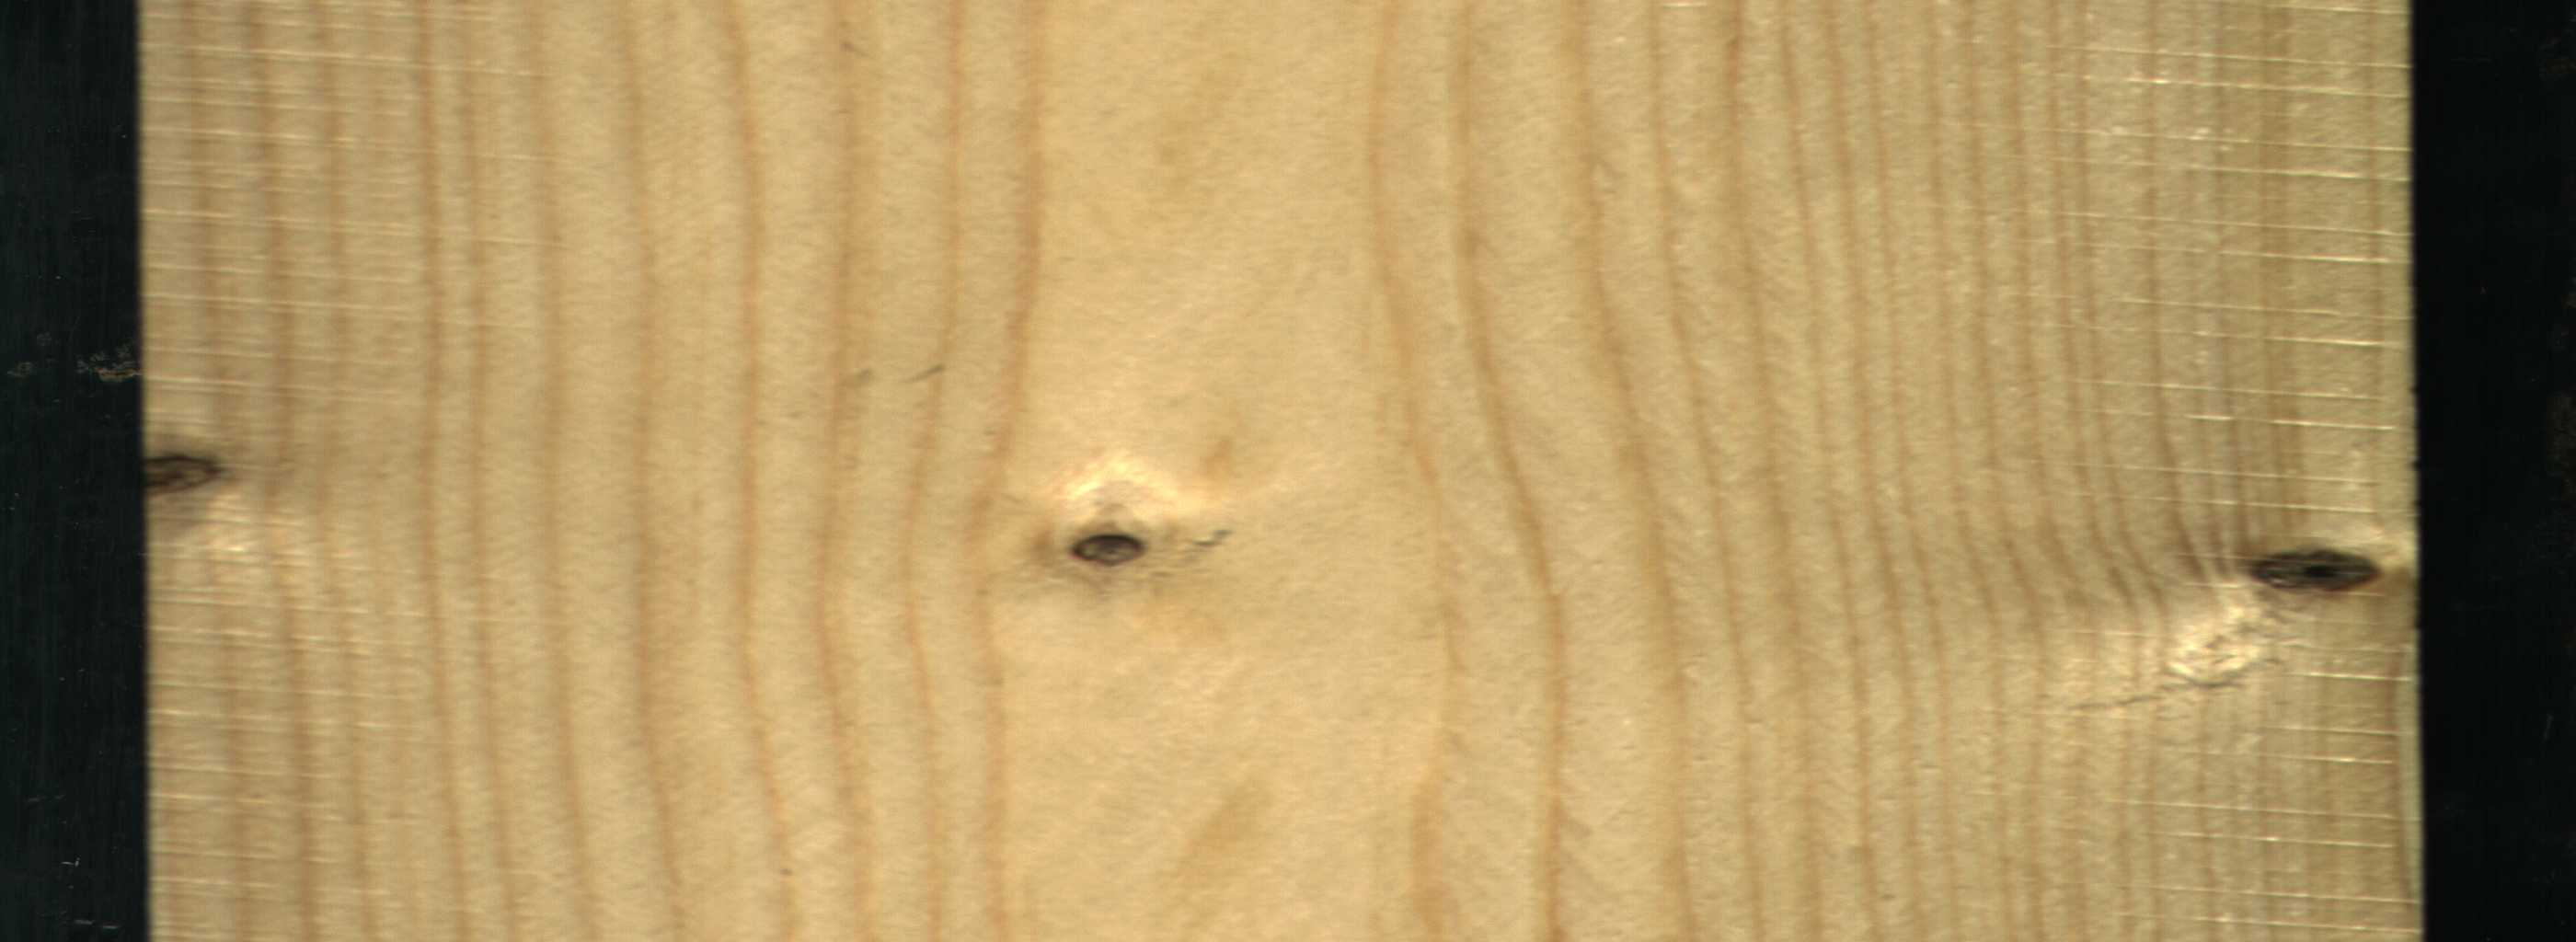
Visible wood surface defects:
Dead_Knot
Dead_Knot
Dead_Knot